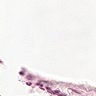
Metastatic tissue present: no